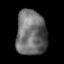
Tissue: lung
Cell type: Endothelial cells
Senescence score: 0.2302
Nuclear area (px): 1345
Mean DAPI intensity: 109.483